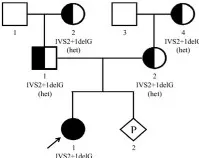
Family pedigree and clinical features of the proband. (A) Family pedigree. The proband was noted to have a homozygous variant. Parents and grandparents carried the heterozygous variant. The fetus carried the wild-type form of MLC1.
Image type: pathology (giemsa)